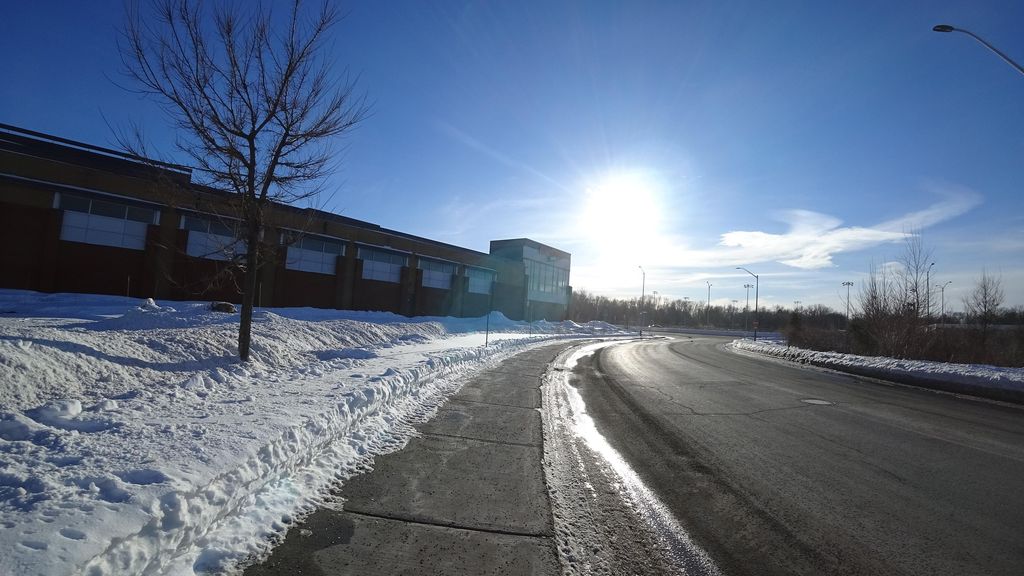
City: quebec_city